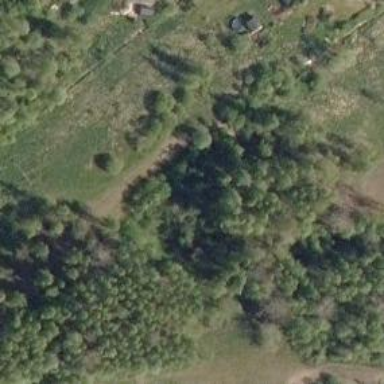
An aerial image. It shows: Disc golf tee area.